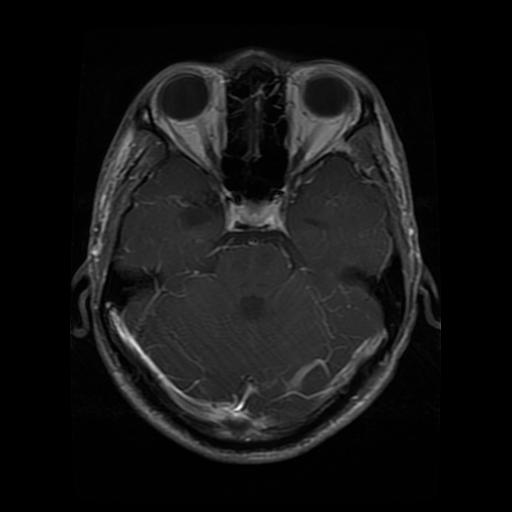
Label: glioma